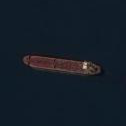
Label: civil